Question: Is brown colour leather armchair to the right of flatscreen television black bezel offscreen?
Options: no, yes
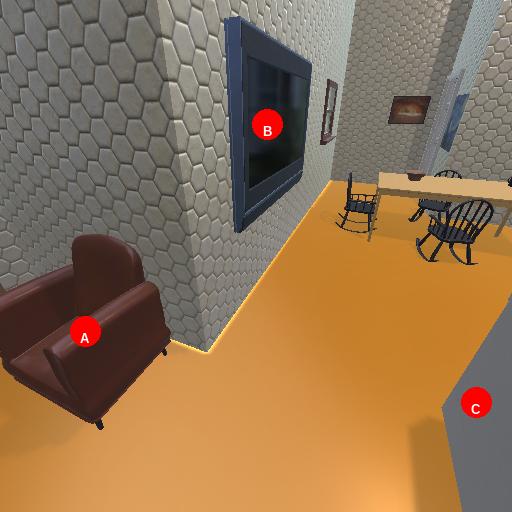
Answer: no